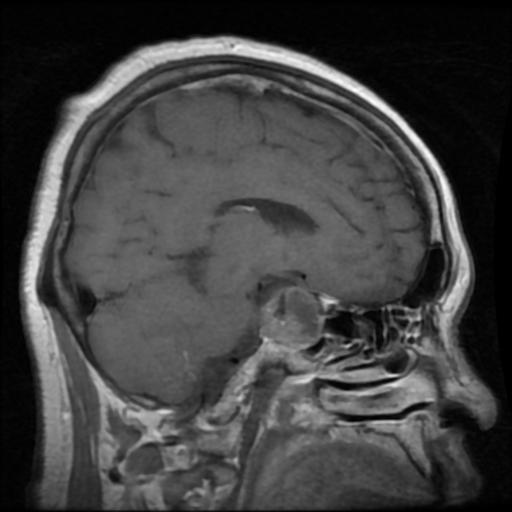
Label: pituitary